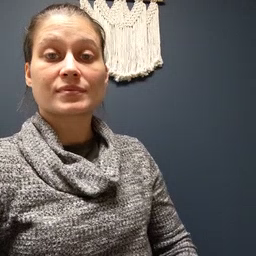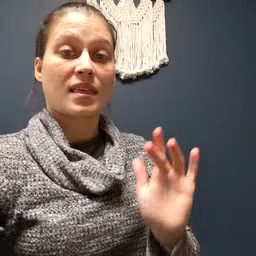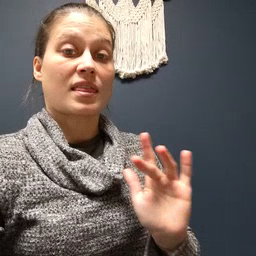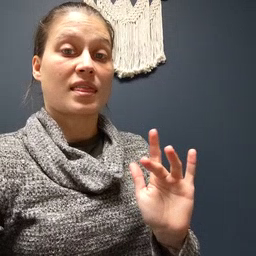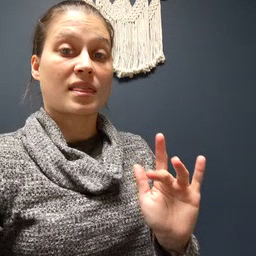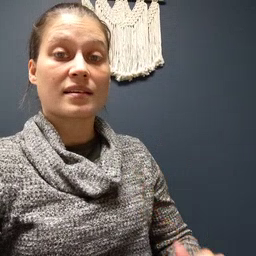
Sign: yucky